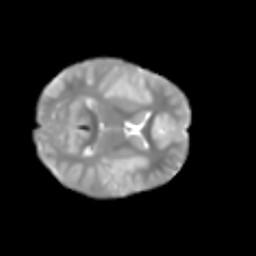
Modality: T2w
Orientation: axial
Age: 7
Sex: male
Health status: healthy